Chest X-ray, PA view. Patient: 50 years old, sex F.
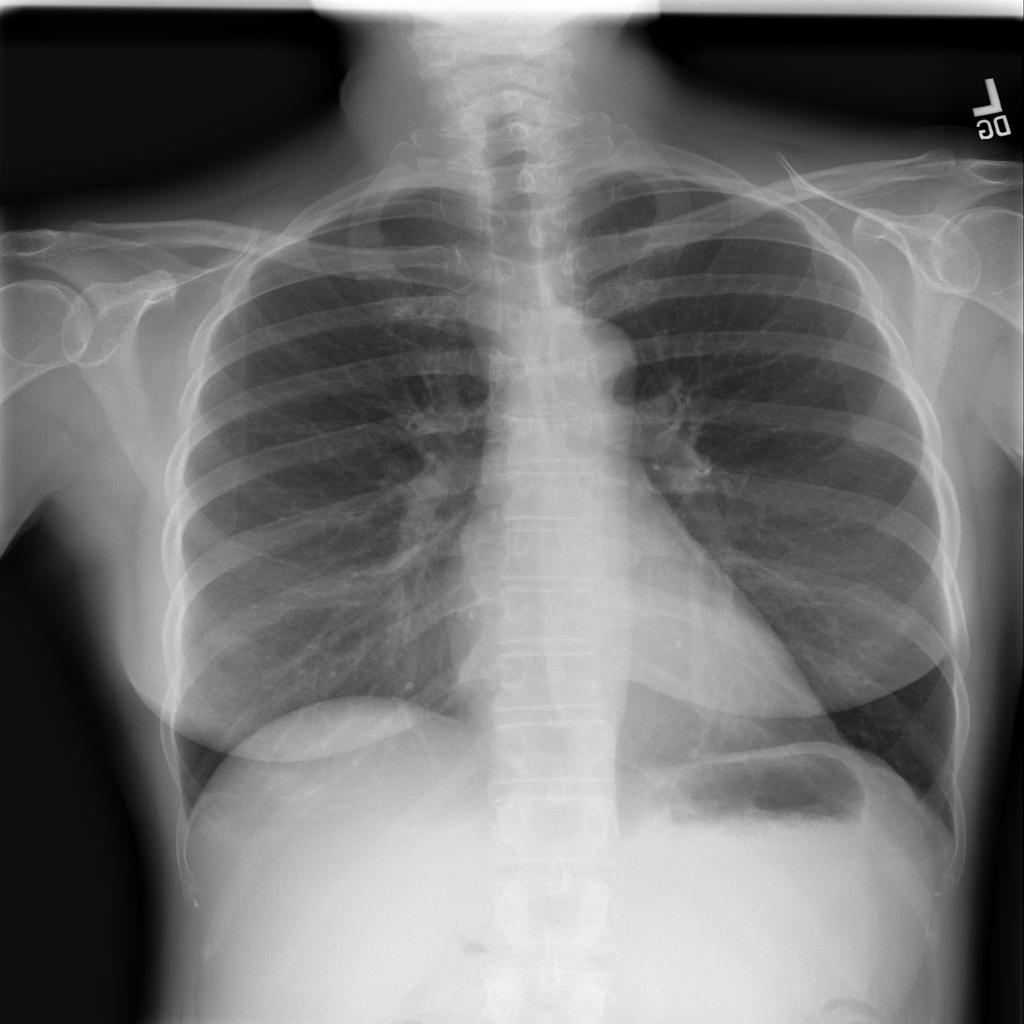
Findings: No Finding